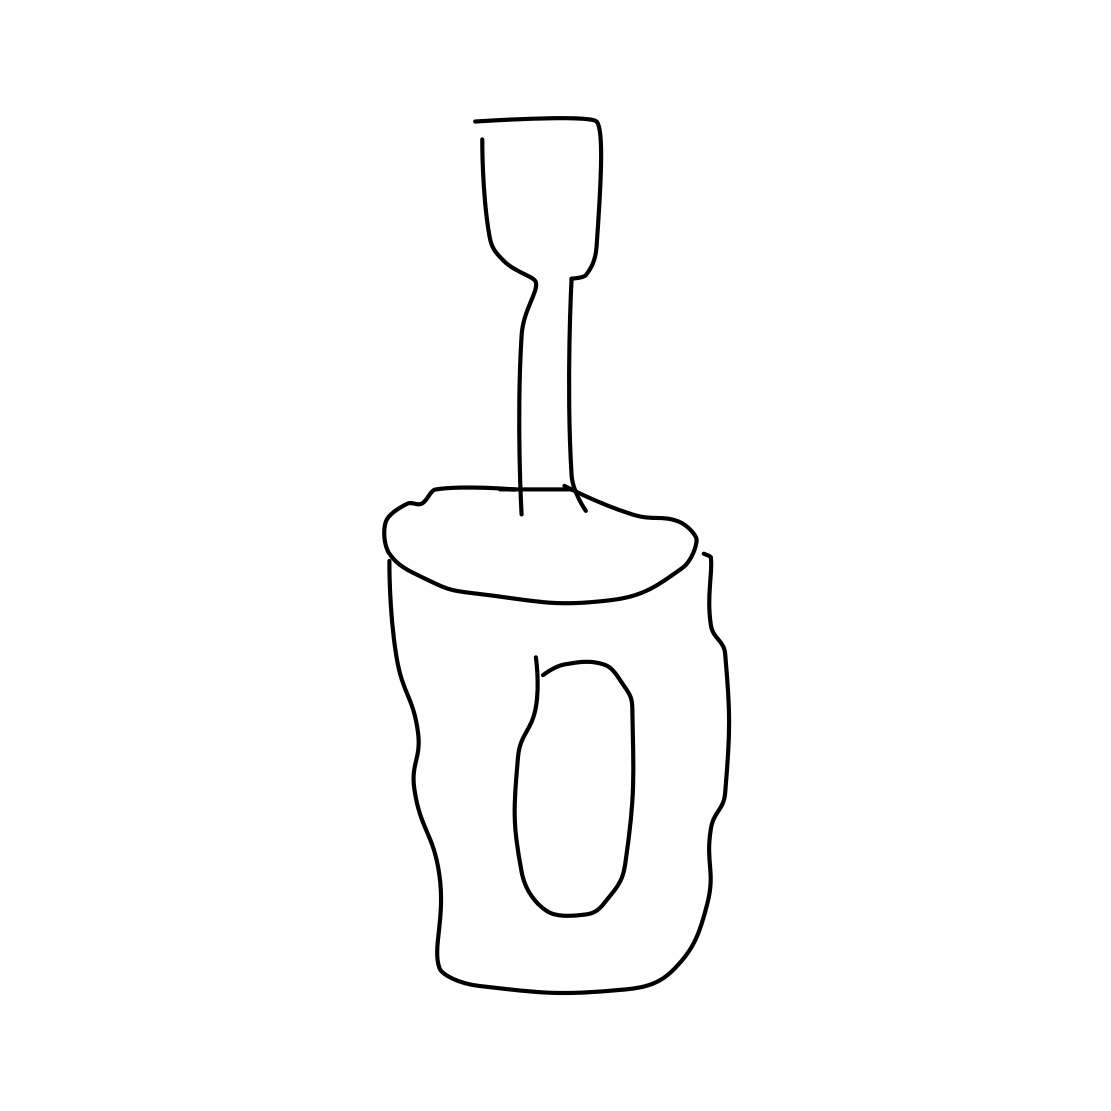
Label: screwdriver